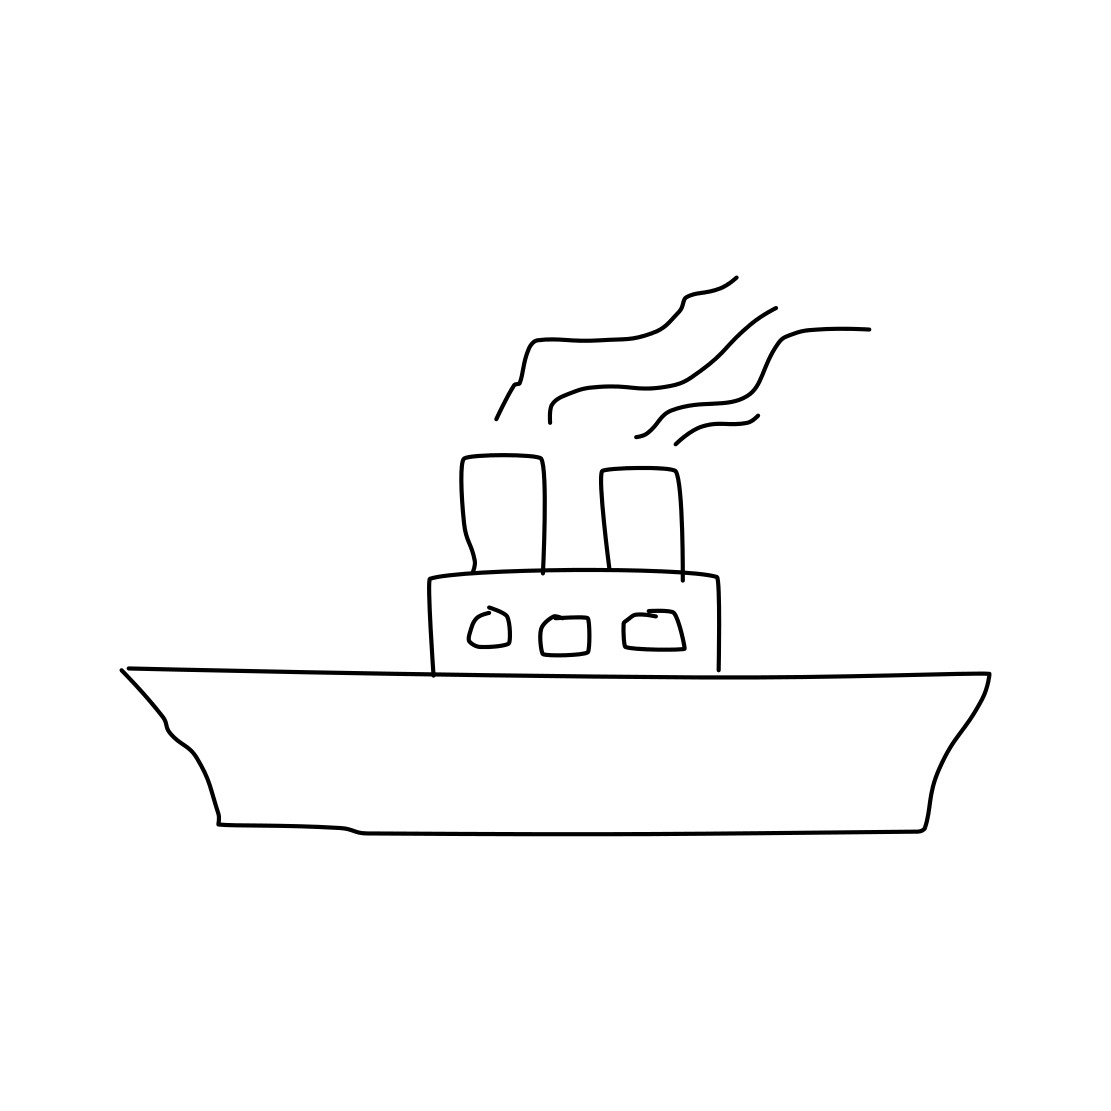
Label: ship